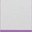
Piece: xx